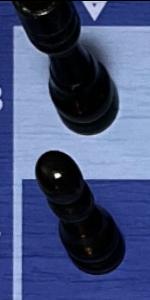
Label: Pawn_Black